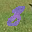
Label: 8